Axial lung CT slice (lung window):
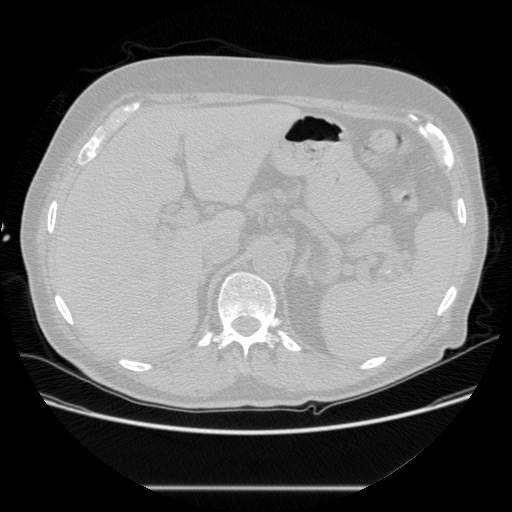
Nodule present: no